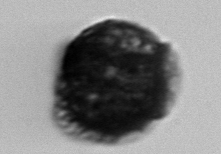
Label: Gonyaulax